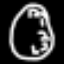
Label: clock